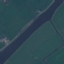
Land use / land cover class: River